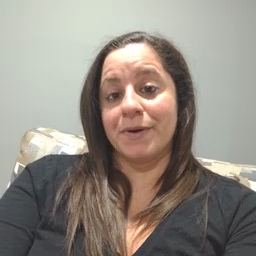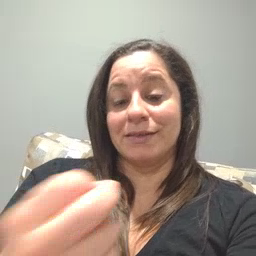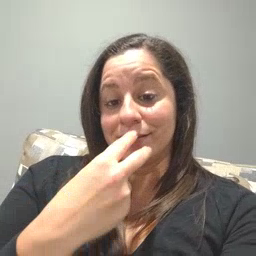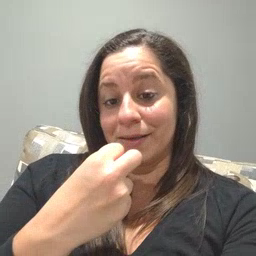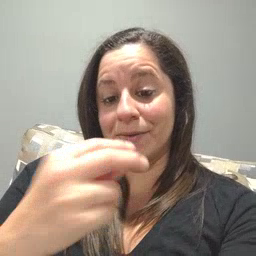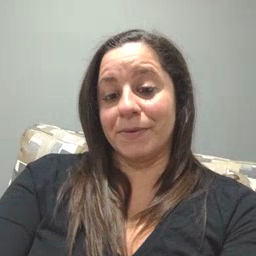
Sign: snack